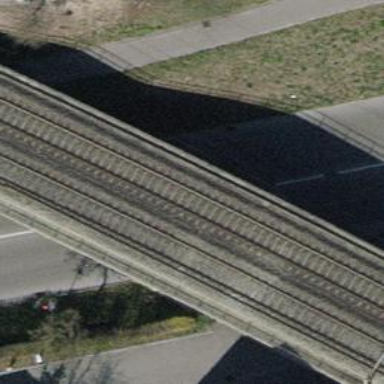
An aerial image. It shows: Railway bridge with electrified tracks and single contact line.